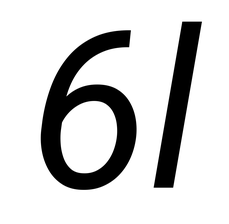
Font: Roboto-Italic_Italic